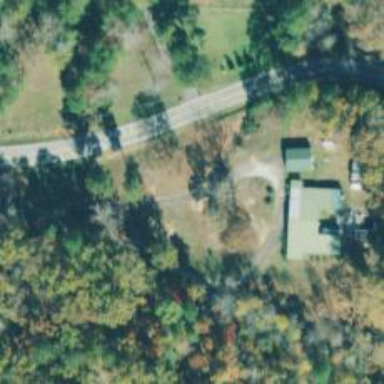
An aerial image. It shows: Driveway leading to service road.